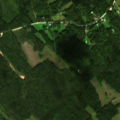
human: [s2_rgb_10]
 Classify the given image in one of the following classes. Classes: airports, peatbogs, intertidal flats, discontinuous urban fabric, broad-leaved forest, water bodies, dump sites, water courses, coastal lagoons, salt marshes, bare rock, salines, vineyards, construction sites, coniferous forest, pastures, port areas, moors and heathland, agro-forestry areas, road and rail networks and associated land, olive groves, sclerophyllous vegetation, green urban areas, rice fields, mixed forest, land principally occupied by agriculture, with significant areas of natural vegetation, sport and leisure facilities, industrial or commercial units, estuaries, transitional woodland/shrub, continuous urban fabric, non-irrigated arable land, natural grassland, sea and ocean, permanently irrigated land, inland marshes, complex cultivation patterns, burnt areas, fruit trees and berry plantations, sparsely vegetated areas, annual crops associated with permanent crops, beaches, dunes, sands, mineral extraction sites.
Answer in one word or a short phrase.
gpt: land principally occupied by agriculture, with significant areas of natural vegetation, broad-leaved forest, coniferous forest, mixed forest, transitional woodland/shrub